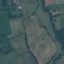
Land use / land cover class: Pasture